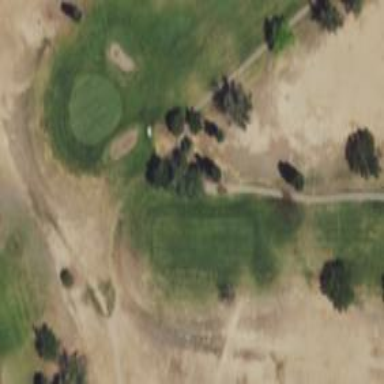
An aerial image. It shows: Golf tee.